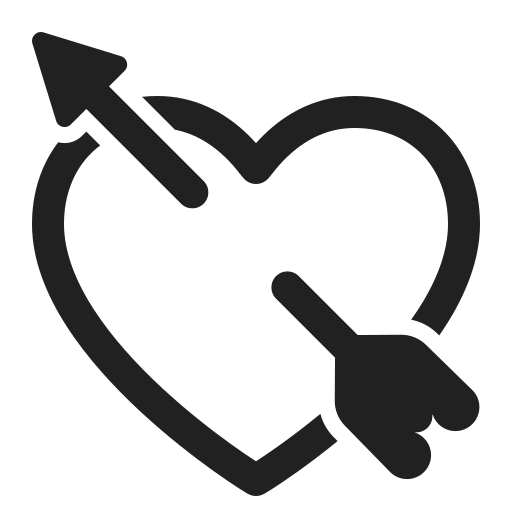
heart with arrow high contrast